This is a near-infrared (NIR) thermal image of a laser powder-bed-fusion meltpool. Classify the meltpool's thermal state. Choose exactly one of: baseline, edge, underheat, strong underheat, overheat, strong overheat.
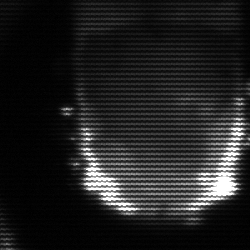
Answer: strong underheat